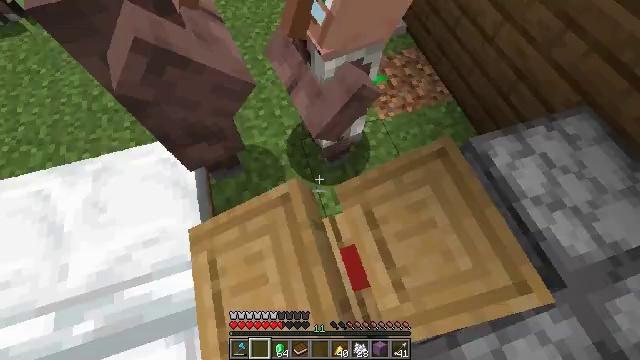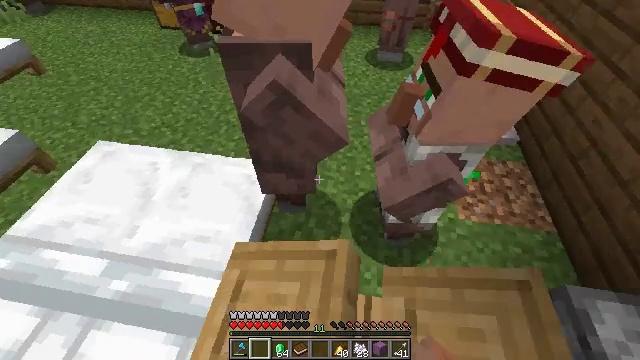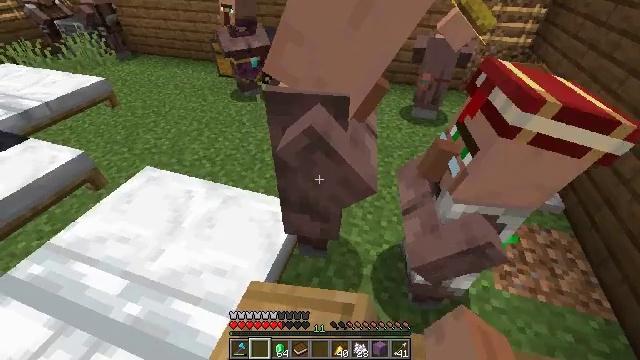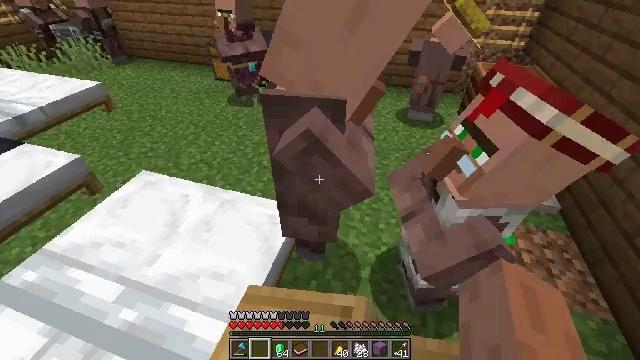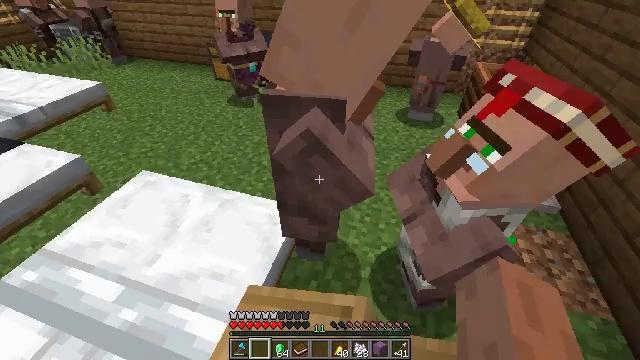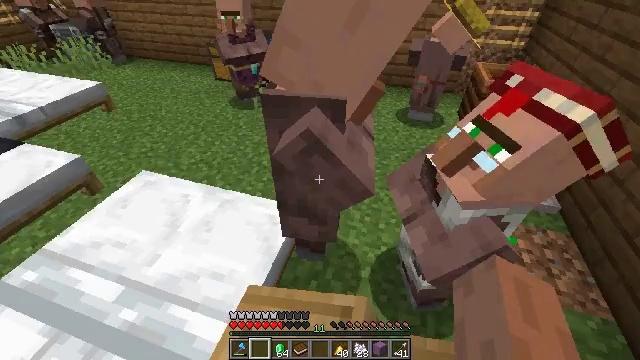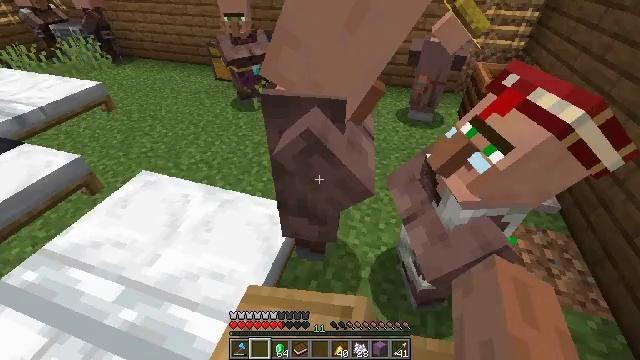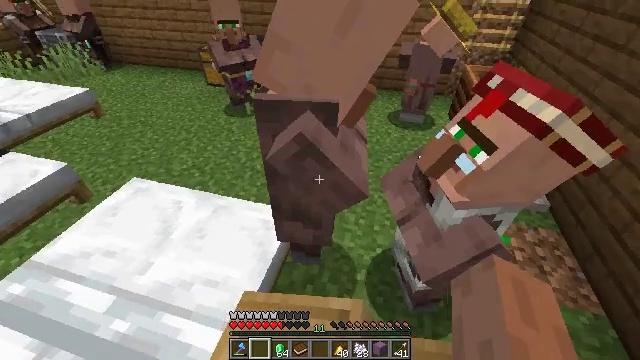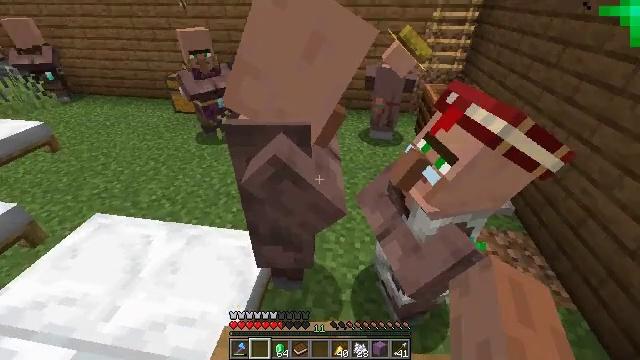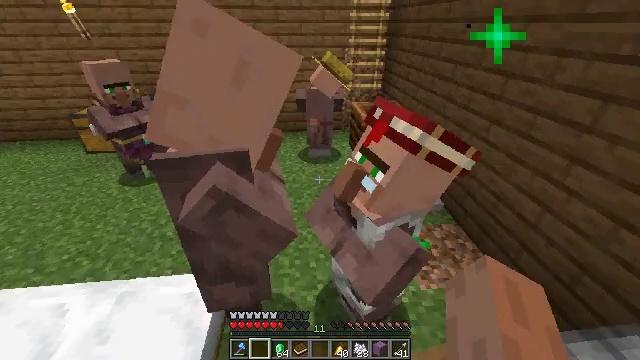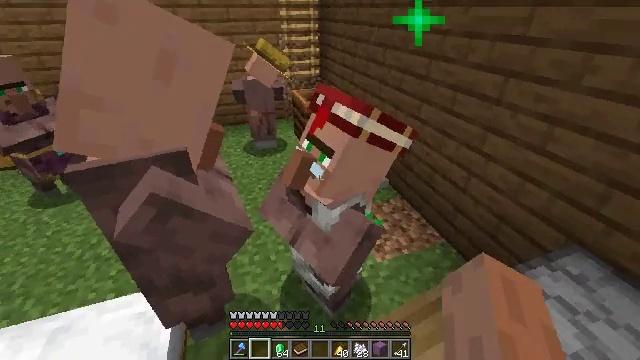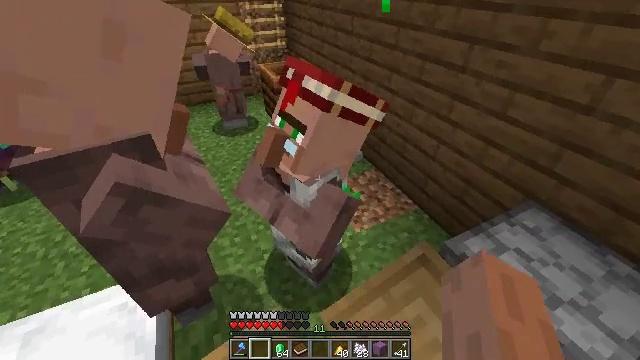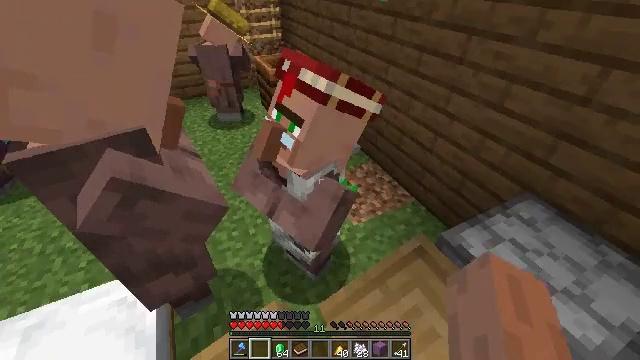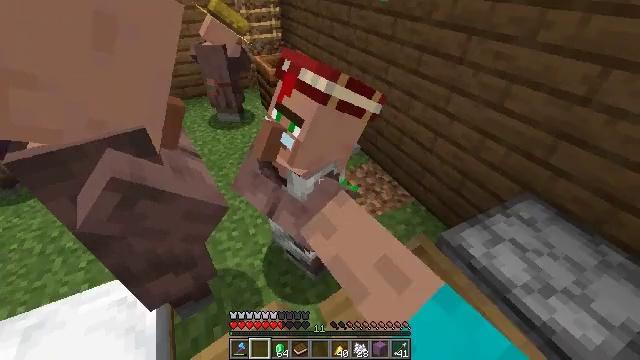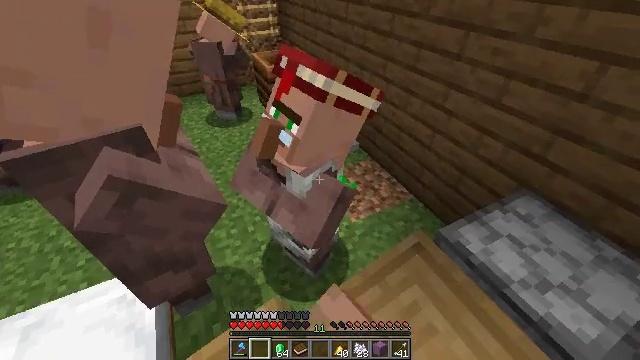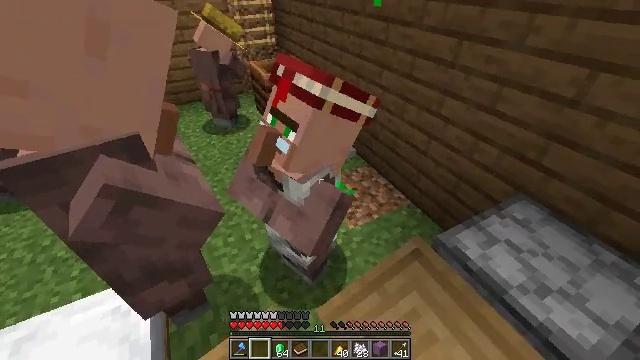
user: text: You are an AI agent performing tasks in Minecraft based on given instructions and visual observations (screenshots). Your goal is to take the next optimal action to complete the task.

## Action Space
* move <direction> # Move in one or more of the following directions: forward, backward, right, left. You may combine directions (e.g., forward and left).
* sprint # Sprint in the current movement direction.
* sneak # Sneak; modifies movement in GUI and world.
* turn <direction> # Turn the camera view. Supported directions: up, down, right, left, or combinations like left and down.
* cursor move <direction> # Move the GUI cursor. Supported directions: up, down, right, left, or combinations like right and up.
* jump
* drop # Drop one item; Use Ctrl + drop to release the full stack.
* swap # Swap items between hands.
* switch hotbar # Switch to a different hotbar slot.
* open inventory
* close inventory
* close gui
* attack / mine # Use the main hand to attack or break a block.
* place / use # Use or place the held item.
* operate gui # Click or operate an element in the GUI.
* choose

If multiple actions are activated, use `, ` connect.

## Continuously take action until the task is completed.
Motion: motion action
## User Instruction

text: Left-click to mine the lectern.
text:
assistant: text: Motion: turn left and up
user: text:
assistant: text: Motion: turn left and up
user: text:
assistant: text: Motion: no_op
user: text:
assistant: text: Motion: no_op
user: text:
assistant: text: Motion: no_op
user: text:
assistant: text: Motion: no_op
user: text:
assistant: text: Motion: turn right
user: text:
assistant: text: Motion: turn right and up
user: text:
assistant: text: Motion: turn right and up
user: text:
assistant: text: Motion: turn right and down
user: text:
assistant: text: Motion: turn right and down
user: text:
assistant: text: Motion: turn down, use / place
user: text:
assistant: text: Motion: use / place
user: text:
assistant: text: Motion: use / place
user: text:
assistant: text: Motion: turn up
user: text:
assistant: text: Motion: no_op
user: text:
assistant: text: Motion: open gui
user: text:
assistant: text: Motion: no_op
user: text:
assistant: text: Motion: cursor move left and up
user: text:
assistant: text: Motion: cursor move left and up
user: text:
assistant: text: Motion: cursor move left
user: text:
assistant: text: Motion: cursor move left
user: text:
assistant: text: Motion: no_op
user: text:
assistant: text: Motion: no_op
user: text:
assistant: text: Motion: no_op
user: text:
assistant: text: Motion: no_op
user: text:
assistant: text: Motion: cursor move left
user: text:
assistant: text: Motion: turn left, close gui
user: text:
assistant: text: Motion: turn left and down
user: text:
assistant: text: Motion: turn left, use / place